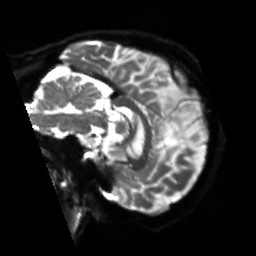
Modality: sbref
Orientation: sagittal
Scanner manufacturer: siemens
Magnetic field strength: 3 T
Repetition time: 4 s
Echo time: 0.0594 s